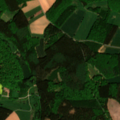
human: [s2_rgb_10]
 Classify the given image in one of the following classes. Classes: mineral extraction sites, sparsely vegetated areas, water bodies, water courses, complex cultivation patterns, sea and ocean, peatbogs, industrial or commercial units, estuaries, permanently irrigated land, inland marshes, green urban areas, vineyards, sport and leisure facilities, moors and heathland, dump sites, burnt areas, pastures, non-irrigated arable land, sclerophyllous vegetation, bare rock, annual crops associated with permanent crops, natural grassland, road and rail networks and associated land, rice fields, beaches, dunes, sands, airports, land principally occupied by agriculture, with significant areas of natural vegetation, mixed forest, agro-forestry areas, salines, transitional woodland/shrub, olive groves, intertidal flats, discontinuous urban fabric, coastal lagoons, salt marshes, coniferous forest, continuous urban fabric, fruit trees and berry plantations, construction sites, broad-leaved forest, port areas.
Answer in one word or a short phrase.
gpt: pastures, land principally occupied by agriculture, with significant areas of natural vegetation, broad-leaved forest, coniferous forest